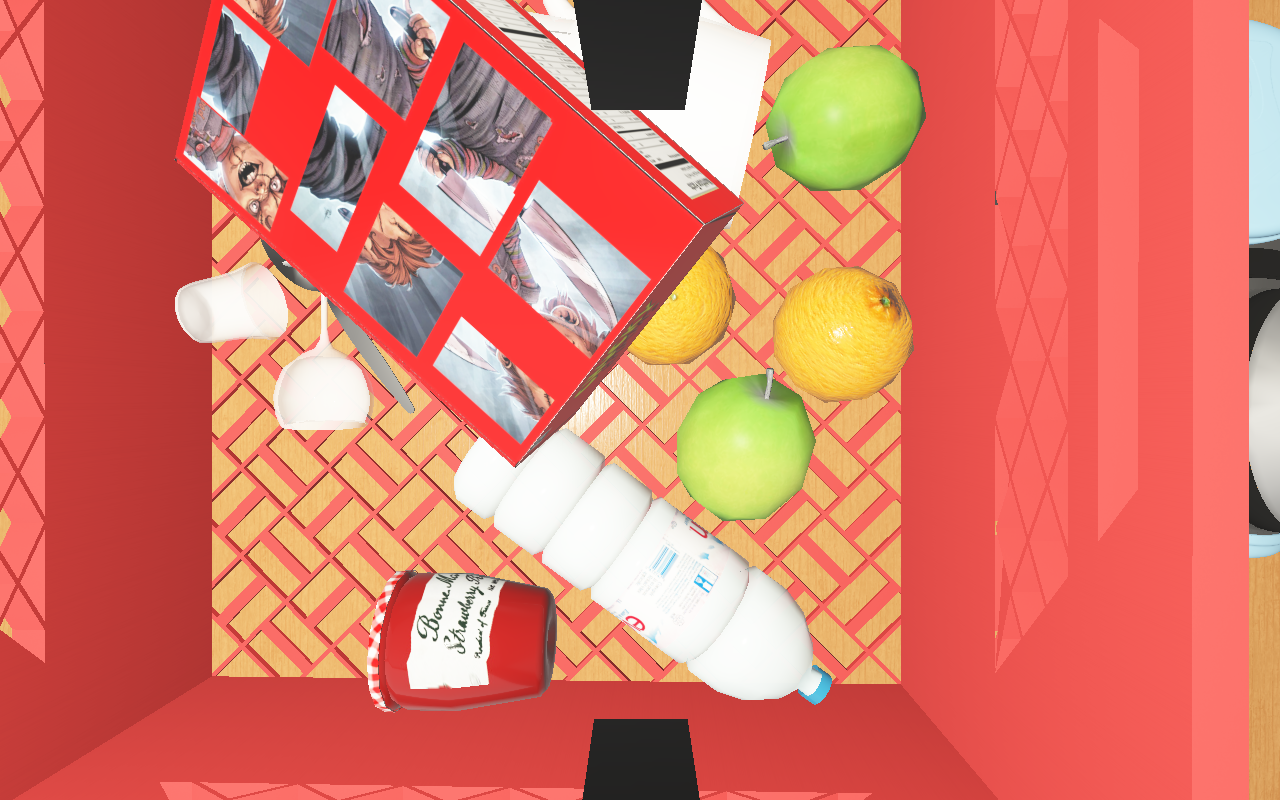
Objects in the scene:
carafe
water bottle
apple
apple
orange
jam jar
cereal box
cereal box
biscuit box